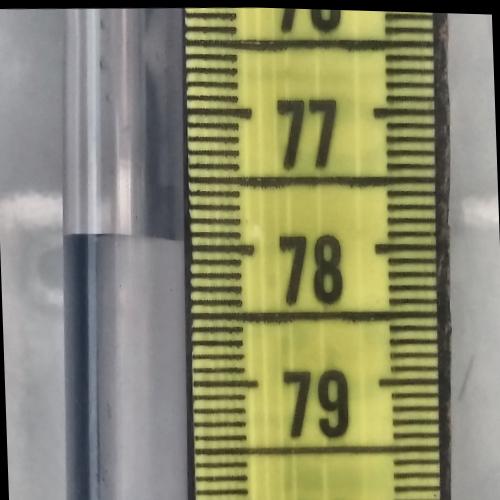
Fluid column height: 78.0 cm